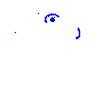
Particle: pion